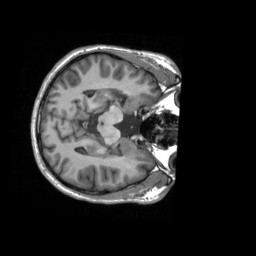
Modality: T1w
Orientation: axial
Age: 31
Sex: male
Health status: ill
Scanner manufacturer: siemens
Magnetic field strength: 3 T
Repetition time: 2.3 s
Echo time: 0.00201 s